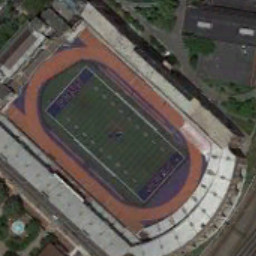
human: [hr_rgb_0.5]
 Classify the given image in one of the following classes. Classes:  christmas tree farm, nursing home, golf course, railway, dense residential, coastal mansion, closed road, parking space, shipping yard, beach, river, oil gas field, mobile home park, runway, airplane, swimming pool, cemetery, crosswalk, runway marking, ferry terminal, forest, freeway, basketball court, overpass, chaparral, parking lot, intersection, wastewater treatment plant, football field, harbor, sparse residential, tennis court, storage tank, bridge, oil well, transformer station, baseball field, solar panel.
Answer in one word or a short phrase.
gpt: football field